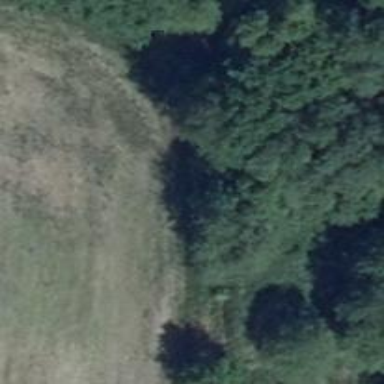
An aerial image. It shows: Hunting stand.